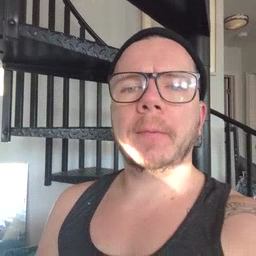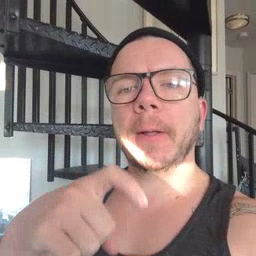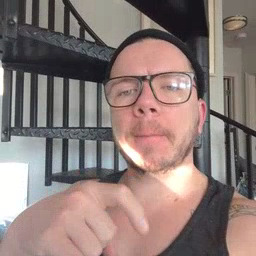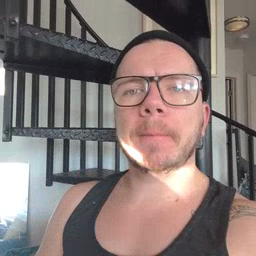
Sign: time